Question: I have a folder in my WPF application - Helpers/1.png. This folder contains images and xml files. When I run my program from Visual Studio it works okay. However, when I run "exe" file of my program from another logical disk, I've seen such an error:
'''
Could not find a part of the path ""..//..//Helpers//1.png"
'''
I would like the image("1.png") and xml filee to be copied from the executable application where the application is run and copied by an user.

How to resolve this error?
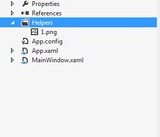
Answer: You can specify what happens with a file in your project via the properties of the file:

'Build Action' to 'Resource' and 'Copy To Output Directory' to 'Copy always' will mean that the file is copied to the output directory of the solution as a file (i.e. you can see it in Explorer).
If you use the file in your application, it must be present on the disk at the specified absolute or relative path. Otherwise you will get the error you describe. If I understand you correctly, you want to create a self contained executable, which runs no matter where it is copied. This means that your application cannot depend on any external files.
To solve this, you need to embed all external files into the executable and change your code to work with these embedded files rather than to expect files on the disk.
Here is a method to get you started:
'''
public static byte[] GetResourceAsByteArray(string filename)
{
var assembly = Assembly.GetCallingAssembly();
using (var resFilestream = assembly.GetManifestResourceStream(filename))
{
if (resFilestream == null) return null;
var ba = new byte[resFilestream.Length];
resFilestream.Read(ba, 0, ba.Length);
return ba;
}
}
'''
To use it, you need to set the build action of your file to 'Embedded Resource', and call the method with the fully qualified name of the file, where the name is assembled like this:
'[RootNameSpaceOfTheProject].[NameOfFolderInTheProject].[FileNameWithExtension]'
Example:

Call the method:
'''
var b = ResourceOperations.GetResourceAsByteArray("Store.Resources.EmbeddedIcons.toolbox.png");
'''
Now you can write the byte array to a temporary file for example and use this as an image source, or you can build an image from the byte array directly. At least, you've got your data...